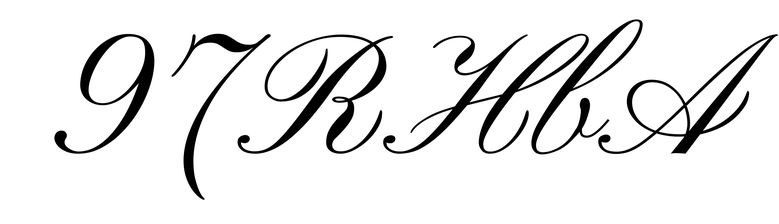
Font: PinyonScript-Regular